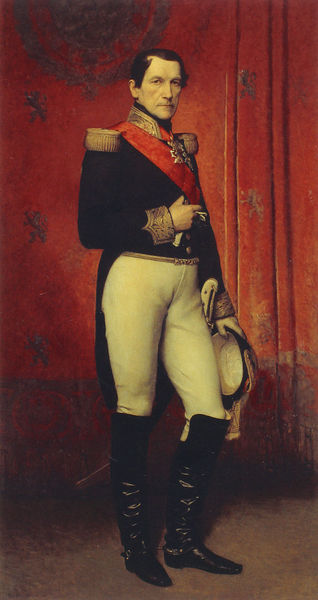
Titel: Porträt von Z.M. Leopold I.
Künstler: Lieven De Winne
Institution: Brüssel, Musées Royaux des Beaux-Arts
Schlagwörter: gemälde, hand, mann, weiß, frankreich, hut, schwarz, rot, hose, jacke, kragen, portrait, porträt, vorhang, haare, stehend, schärpe, französisch, grimmig, braune haare, schwert, uniform, soldat, epauletten, degen, helm, orden, scherpe, schulterklappen, stiefel, herrscher, löwen, leder, general, herrscherporträt, englisch, weiße hose, tgemälde, vorhang löwen, schärper